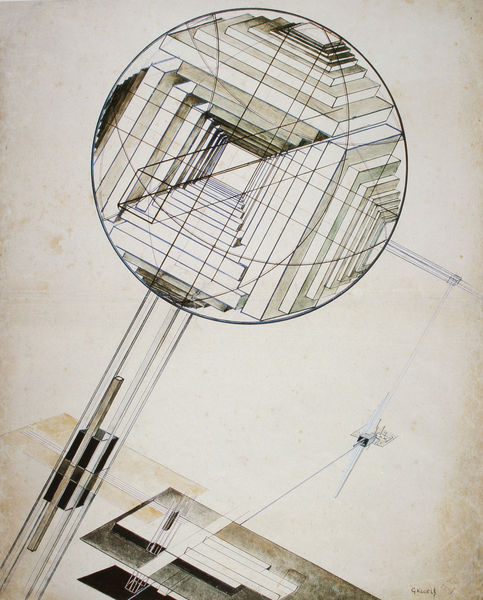
Titel: Konstruktion
Künstler: Gustav Kluzis
Standort: Riga
Institution: Staatliches Kunstmuseum der Lettischen Republik
Schlagwörter: blau, dunkel, gelb, komposition, ocker, braun, grau, hell, schwarz, weiss, zeichnung, architektur, kreis, rund, skulptur, perspektive, abstrakt, fläche, flächen, linien, platte, striche, rechtecke, eckig, technik, form, plastisch, druck, entwurf, bauhaus, gestaffelt, fluchtpunkt, konstruktion, grünlich, lupe, geometrie, quadrat, installation, winkel, perspektivisch, raun, technisch, druc, instalation, technische